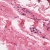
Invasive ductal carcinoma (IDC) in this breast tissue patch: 0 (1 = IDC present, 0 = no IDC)